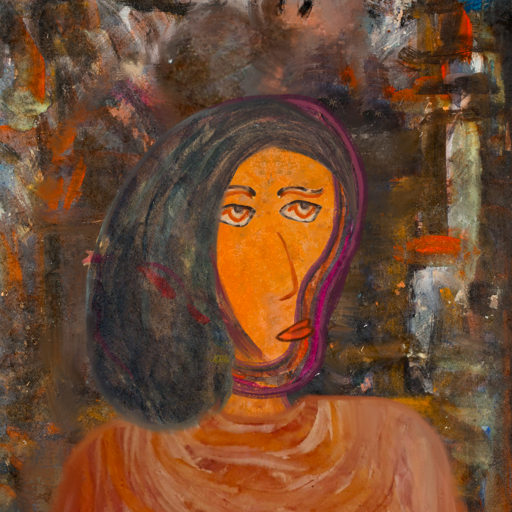
Background: GypsyQueen, Head And Neck Side: Hypocrite_w_Hair, Face Side: Experience, Bust: Pious_Lady, Hair Side: Gypsy_Mother, Head Accessory: Blank, Second Necklace: Blank, Necklace: Blank, Baby: Blank